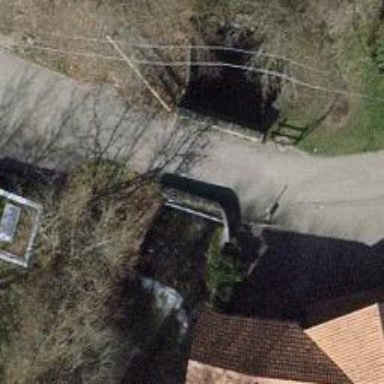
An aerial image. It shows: Culvert tunnel.